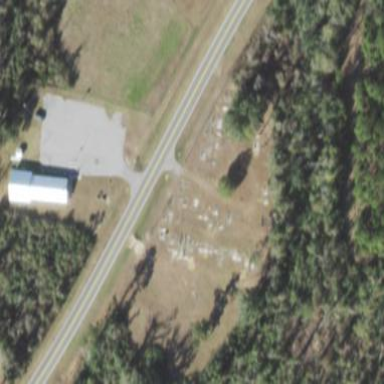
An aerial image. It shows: Graveyard.